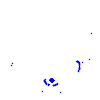
Particle: pion